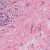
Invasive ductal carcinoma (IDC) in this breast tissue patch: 1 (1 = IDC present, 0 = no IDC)